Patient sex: M
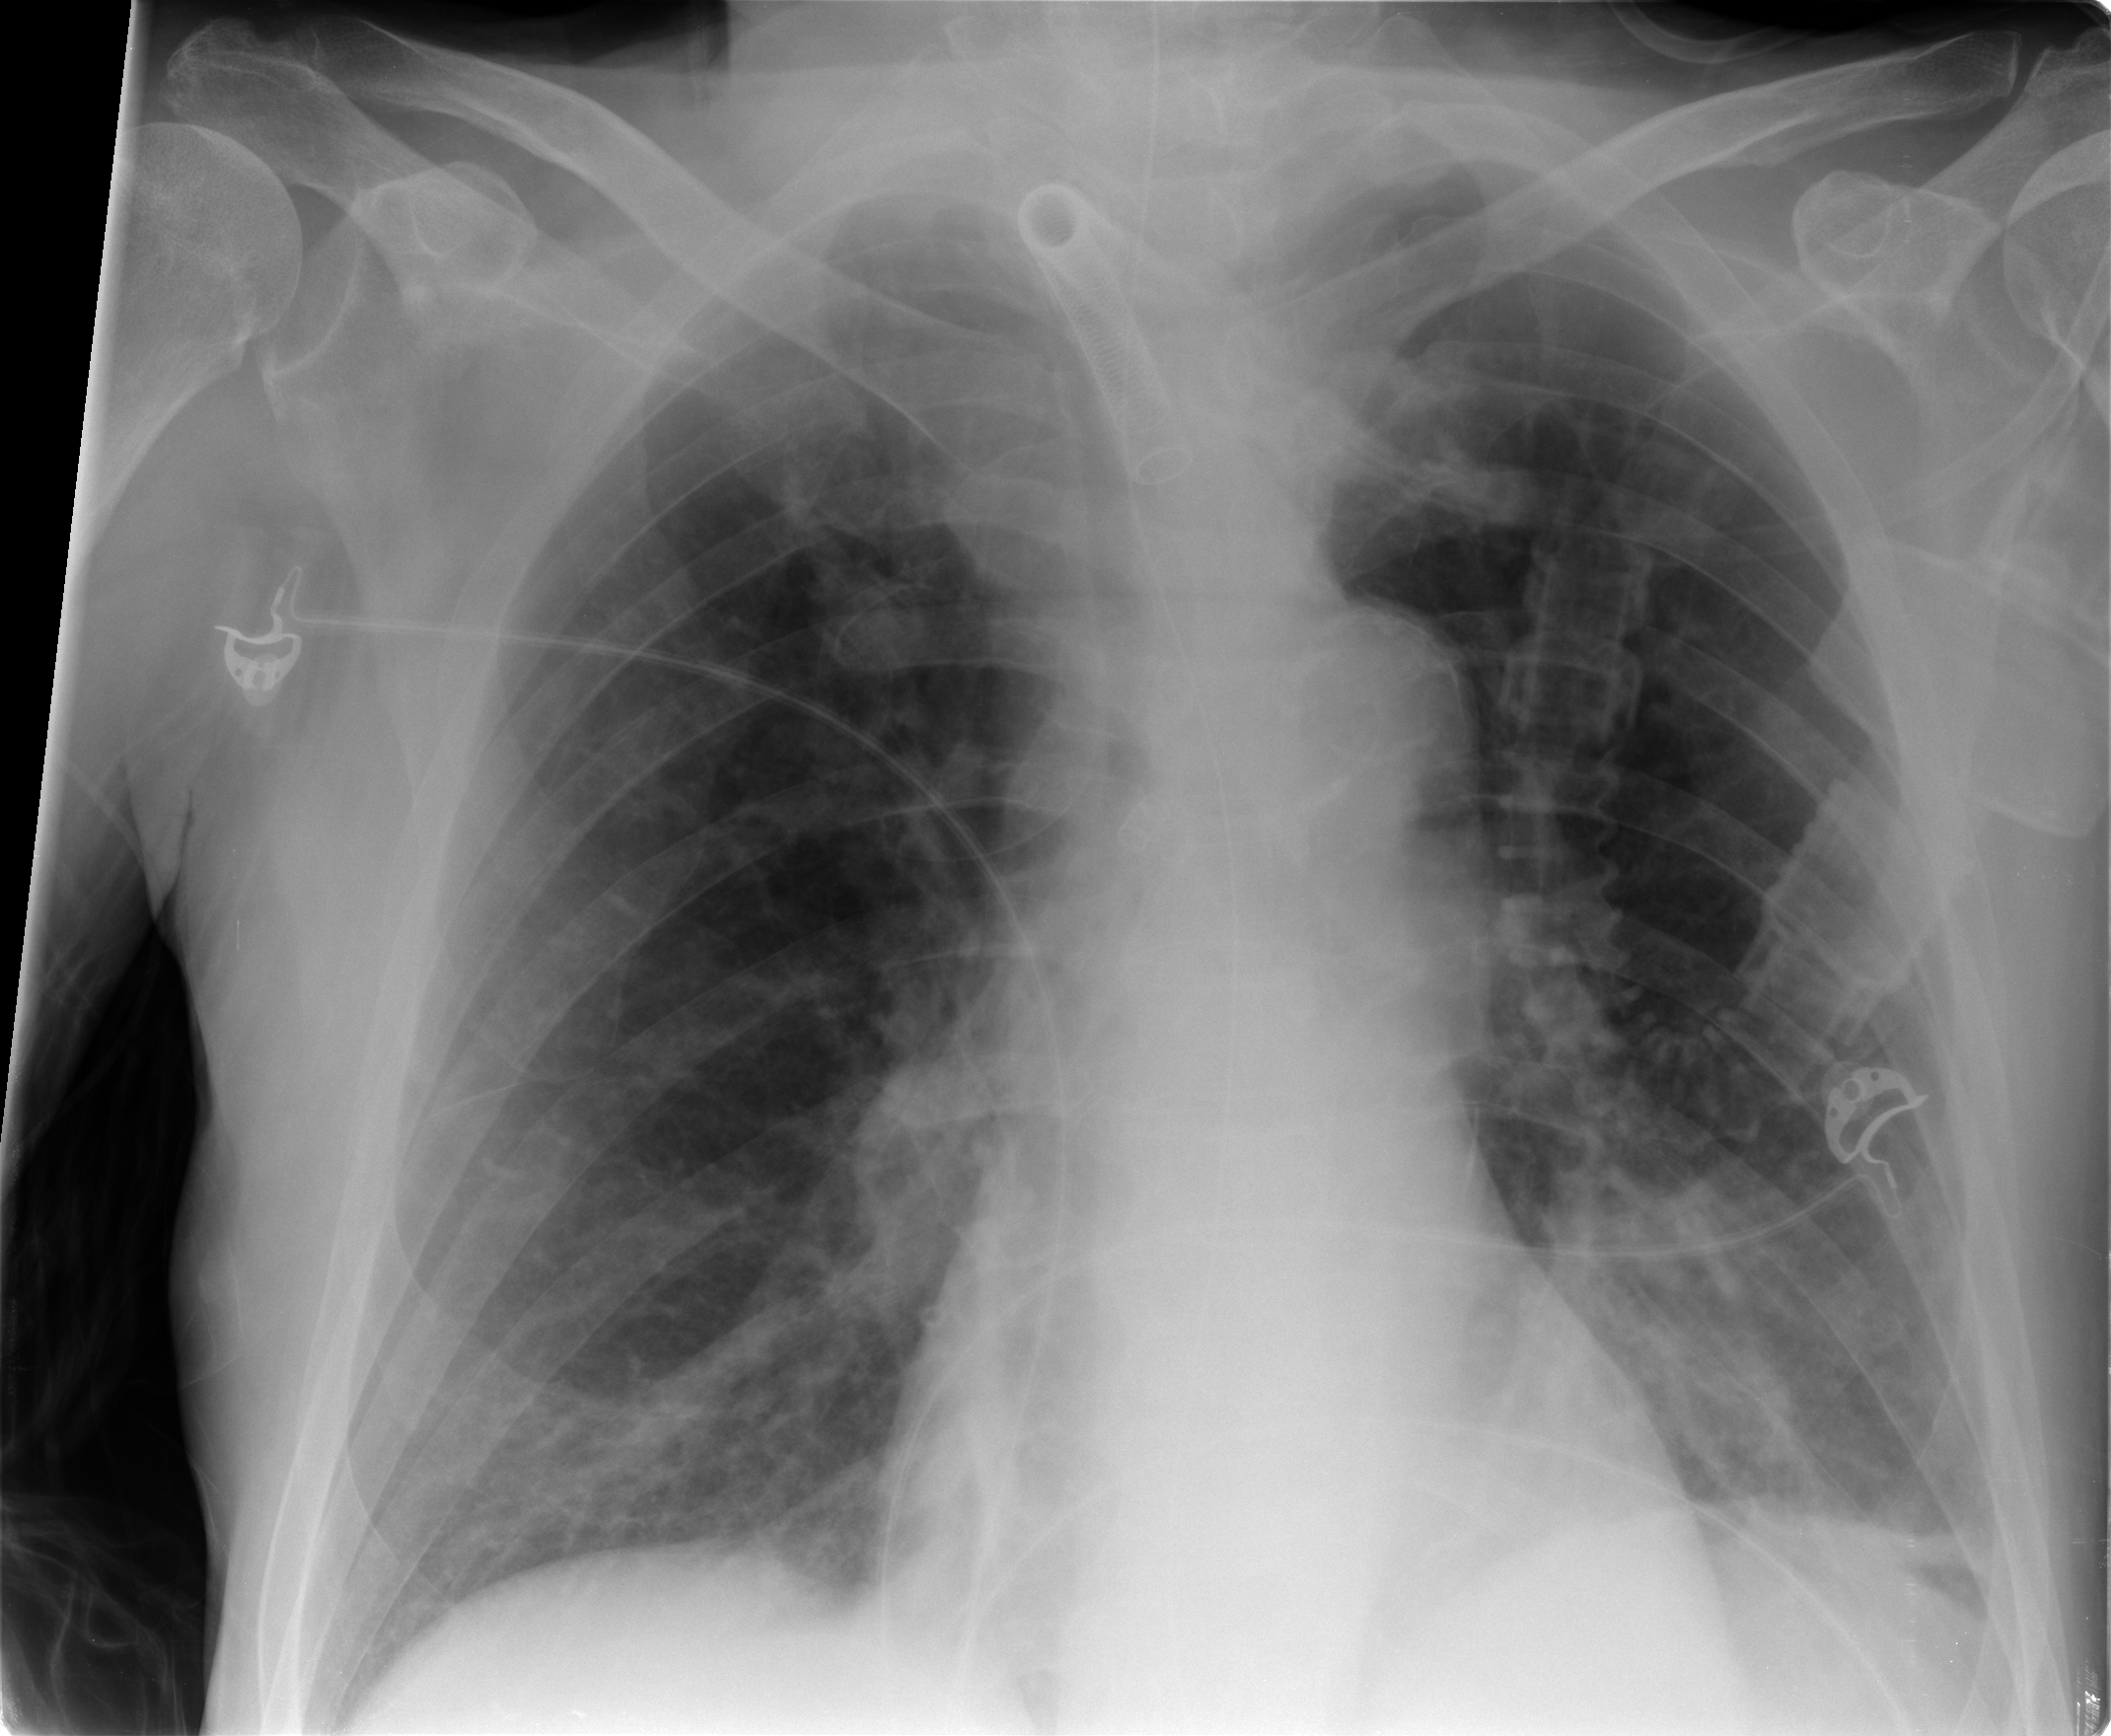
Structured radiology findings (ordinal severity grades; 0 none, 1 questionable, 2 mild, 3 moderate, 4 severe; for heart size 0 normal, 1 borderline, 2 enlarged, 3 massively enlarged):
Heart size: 0
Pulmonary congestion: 0
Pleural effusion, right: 0
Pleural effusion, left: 0
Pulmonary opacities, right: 0
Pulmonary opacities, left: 0
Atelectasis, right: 2
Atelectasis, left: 2